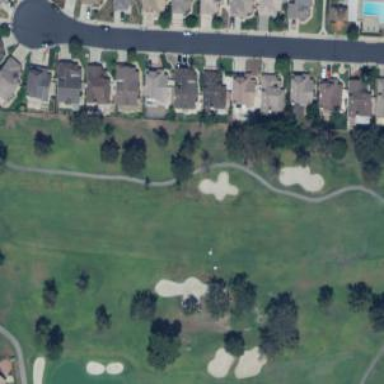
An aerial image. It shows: Golf cartpath that is also road path.